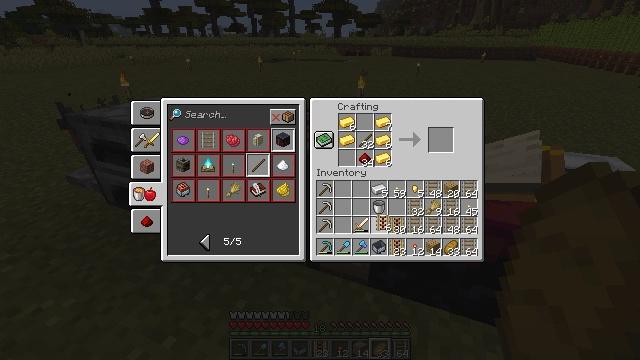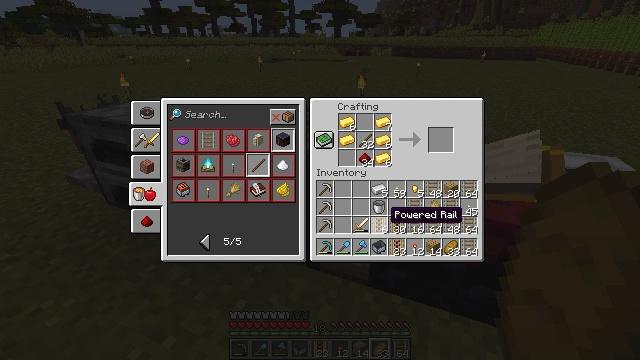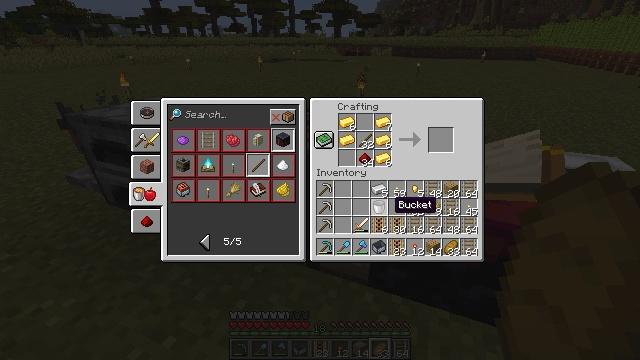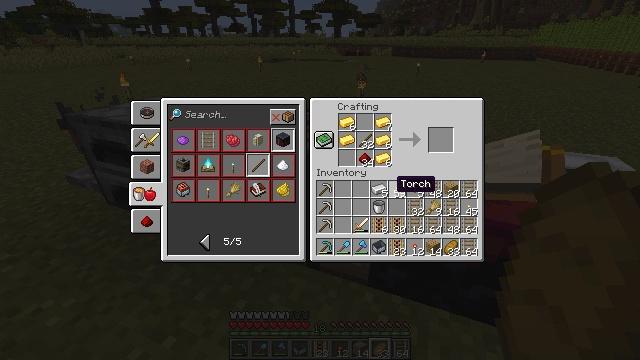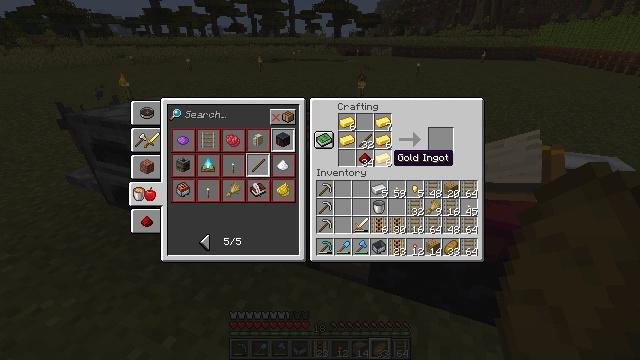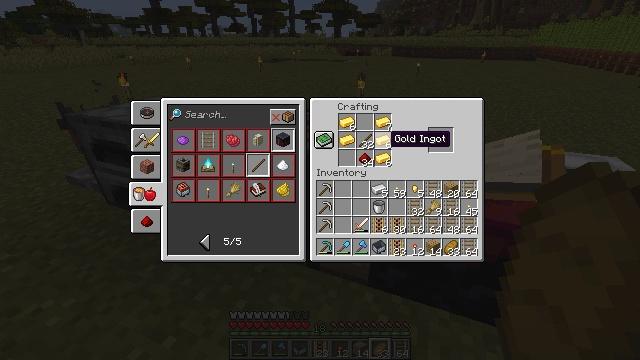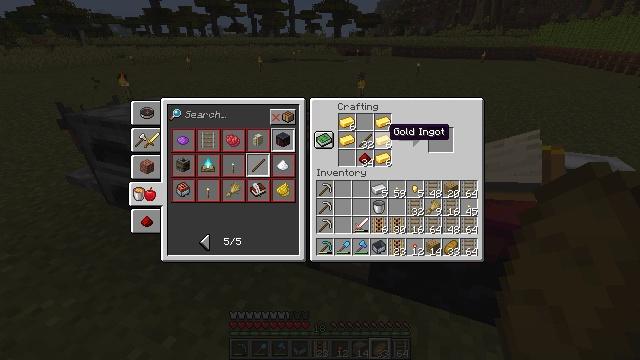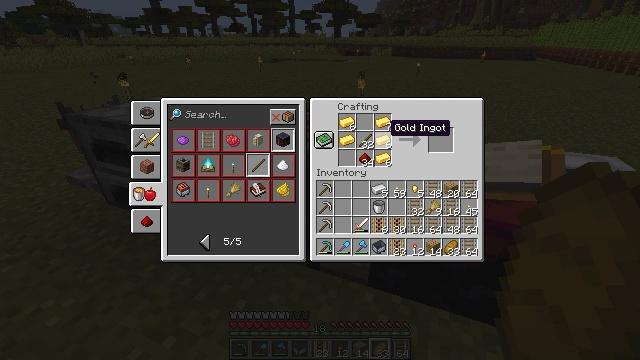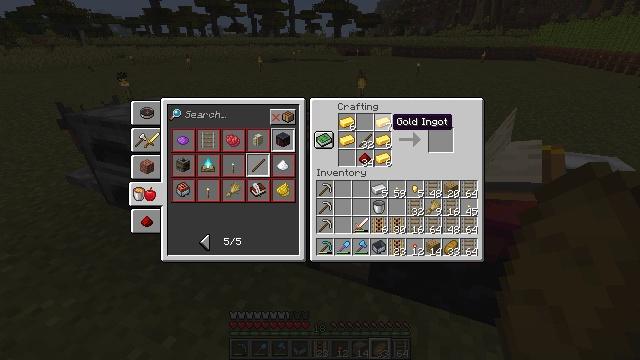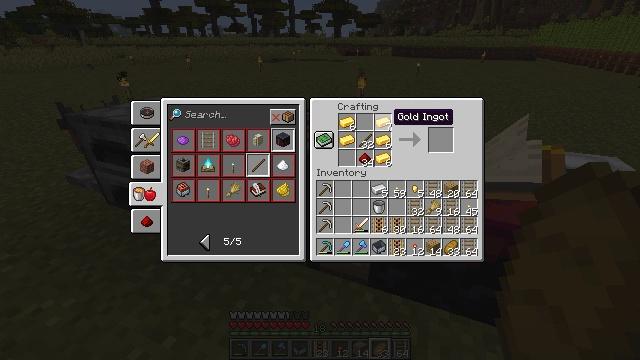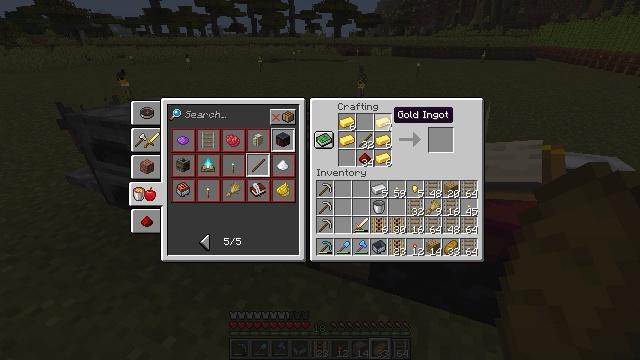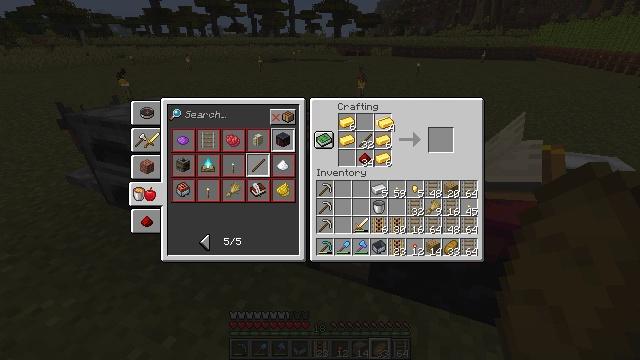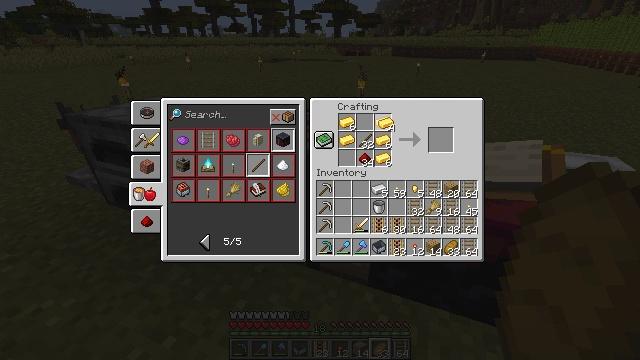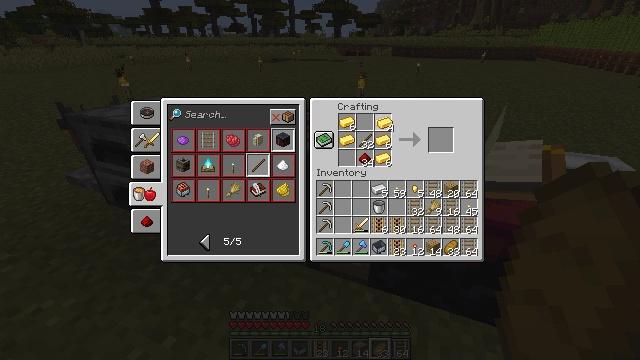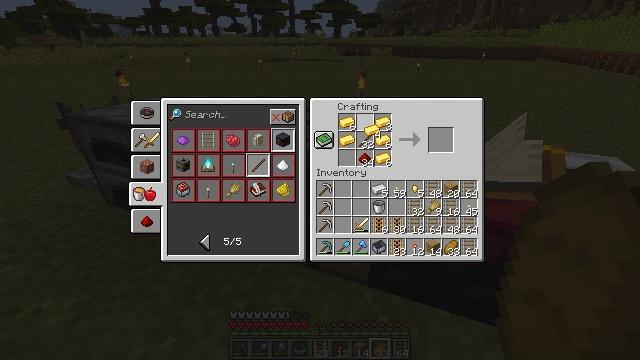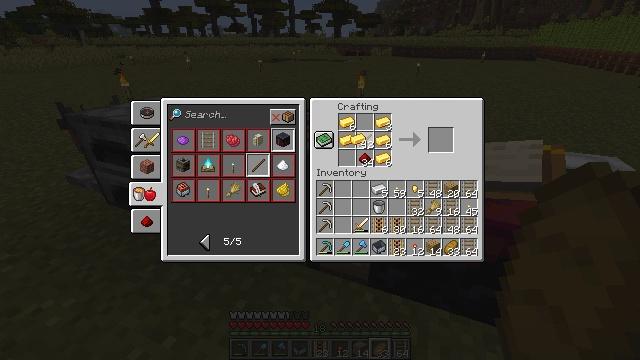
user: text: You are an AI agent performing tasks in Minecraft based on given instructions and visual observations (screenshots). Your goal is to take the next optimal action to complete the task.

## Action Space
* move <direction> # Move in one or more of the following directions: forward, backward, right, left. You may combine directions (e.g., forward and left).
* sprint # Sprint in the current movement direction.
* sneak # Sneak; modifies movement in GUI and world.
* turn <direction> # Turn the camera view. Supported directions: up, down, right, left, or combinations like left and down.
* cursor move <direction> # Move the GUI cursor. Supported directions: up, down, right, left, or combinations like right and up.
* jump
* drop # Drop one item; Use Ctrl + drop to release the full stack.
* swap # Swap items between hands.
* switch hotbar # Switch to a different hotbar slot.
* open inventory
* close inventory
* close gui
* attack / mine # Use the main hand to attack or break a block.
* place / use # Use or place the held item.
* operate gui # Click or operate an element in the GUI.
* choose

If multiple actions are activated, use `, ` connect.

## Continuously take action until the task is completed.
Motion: motion action
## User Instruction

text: Use sticks and gold to craft a powered rail.
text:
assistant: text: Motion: no_op
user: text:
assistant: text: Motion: cursor move up
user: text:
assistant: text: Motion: cursor move up
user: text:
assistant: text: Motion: cursor move up
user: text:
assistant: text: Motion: cursor move up
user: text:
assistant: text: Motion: cursor move up
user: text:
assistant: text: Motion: no_op
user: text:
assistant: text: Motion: no_op
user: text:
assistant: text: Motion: no_op
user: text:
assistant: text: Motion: no_op
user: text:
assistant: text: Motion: choose
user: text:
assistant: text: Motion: choose
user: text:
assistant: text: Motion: choose
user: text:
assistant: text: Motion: cursor move left and down
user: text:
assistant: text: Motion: cursor move left and down
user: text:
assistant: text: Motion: cursor move left
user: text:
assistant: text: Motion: no_op
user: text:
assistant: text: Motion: no_op
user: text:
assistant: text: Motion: operate gui
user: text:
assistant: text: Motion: operate gui
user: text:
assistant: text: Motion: operate gui
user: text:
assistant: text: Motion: operate gui
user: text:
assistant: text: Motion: no_op
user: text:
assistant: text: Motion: cursor move right
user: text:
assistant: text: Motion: cursor move right
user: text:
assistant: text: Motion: cursor move right
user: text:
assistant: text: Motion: cursor move right
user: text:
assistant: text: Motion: no_op
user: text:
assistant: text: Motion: no_op
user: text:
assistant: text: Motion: no_op